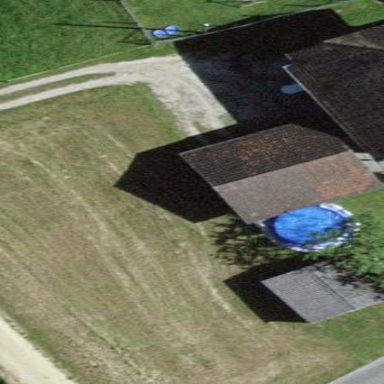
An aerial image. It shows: Shed.